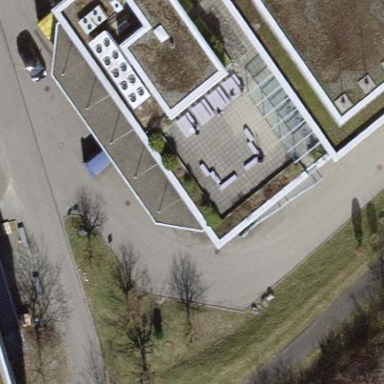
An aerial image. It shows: View of roof of building.